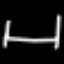
Label: bed